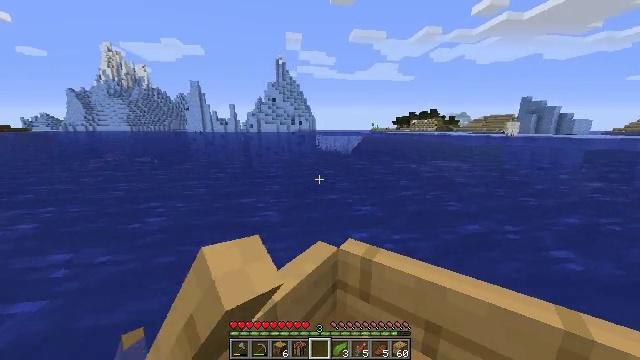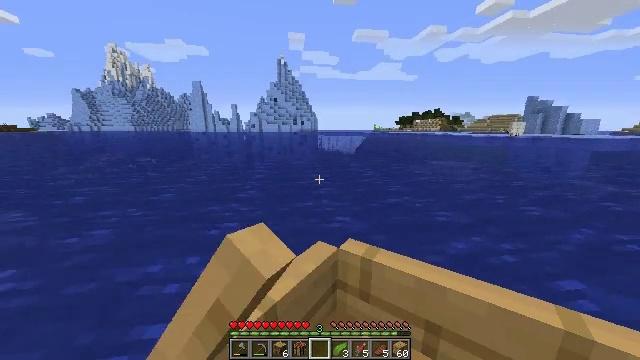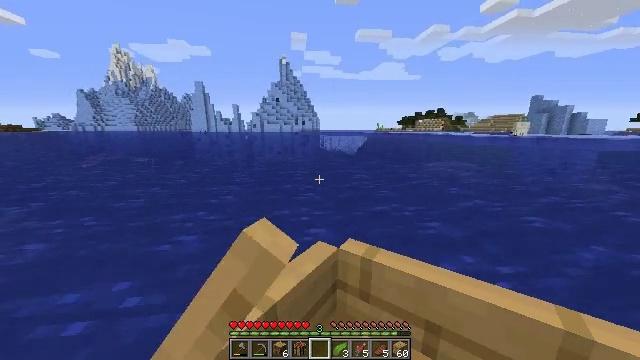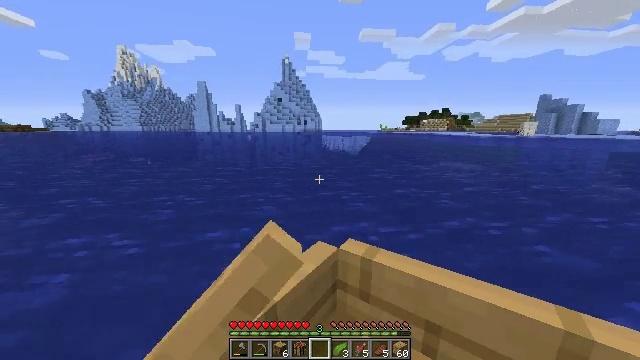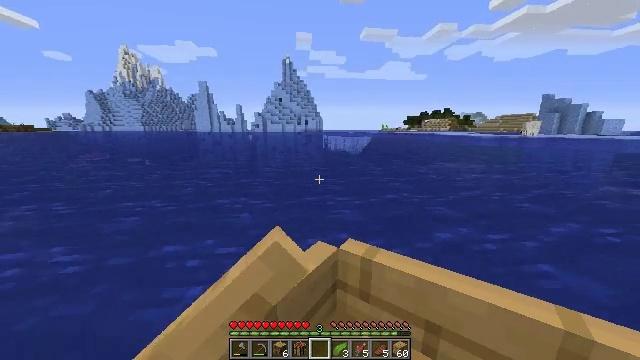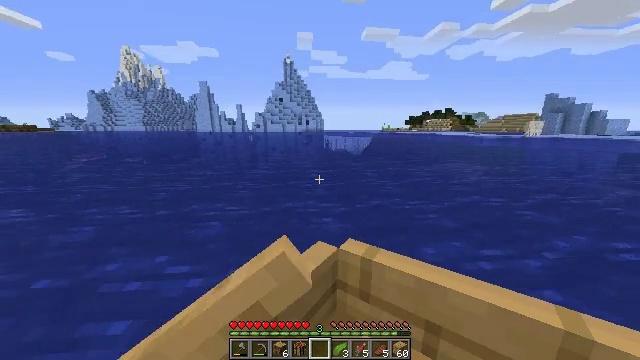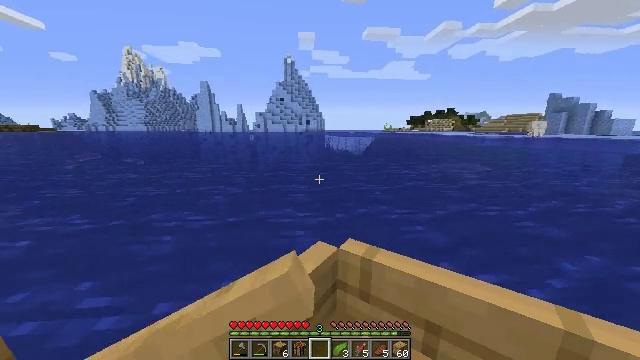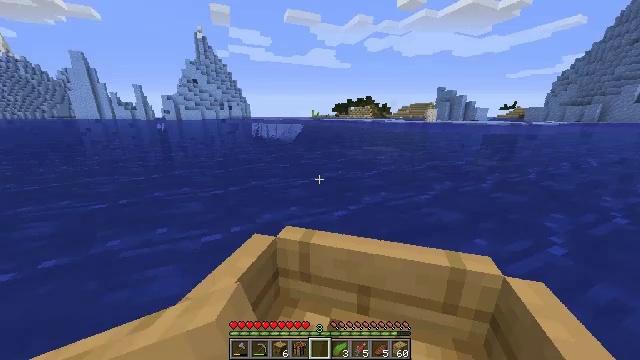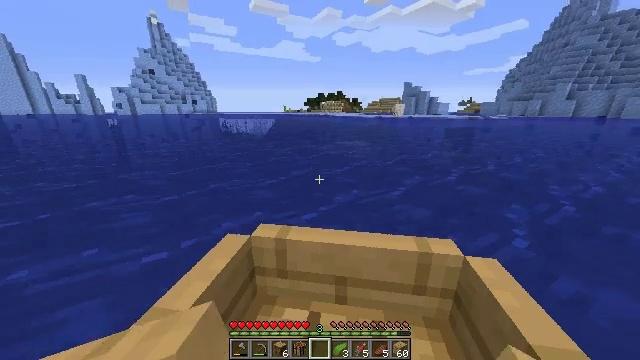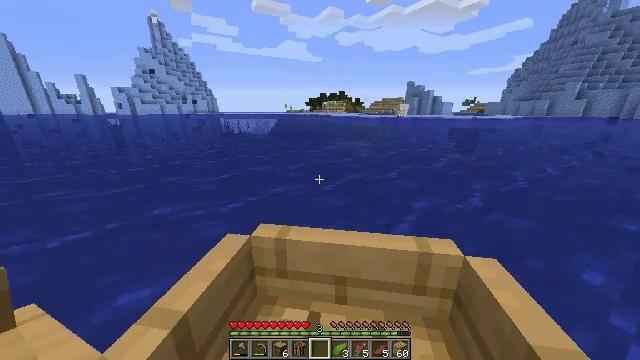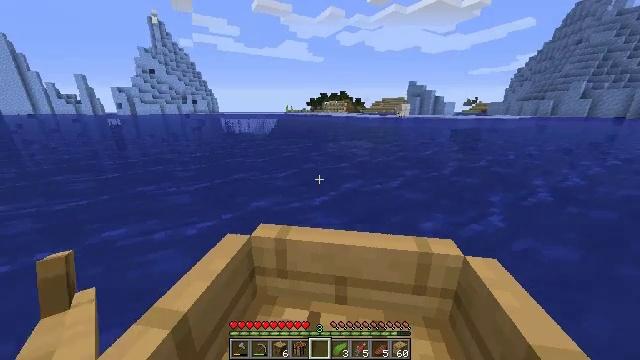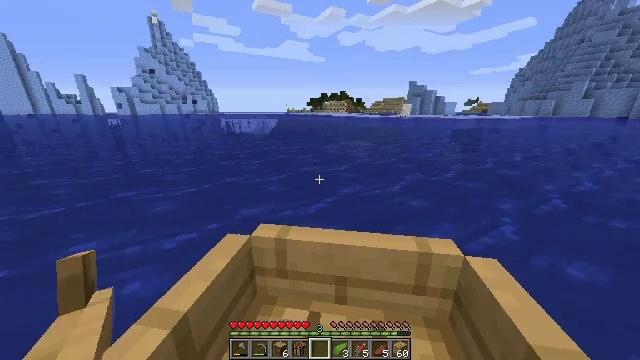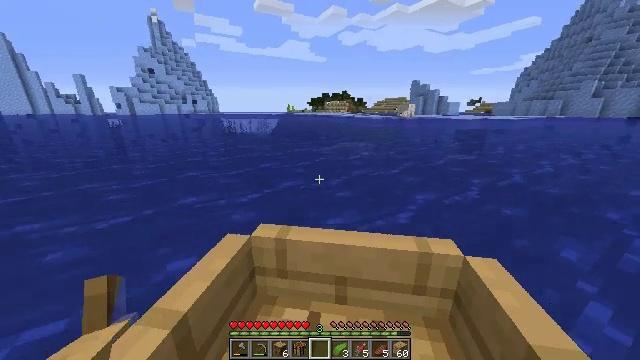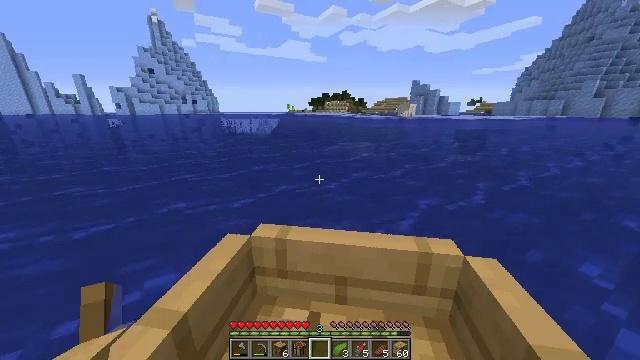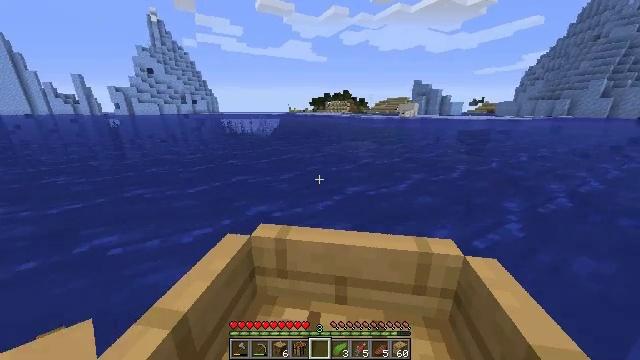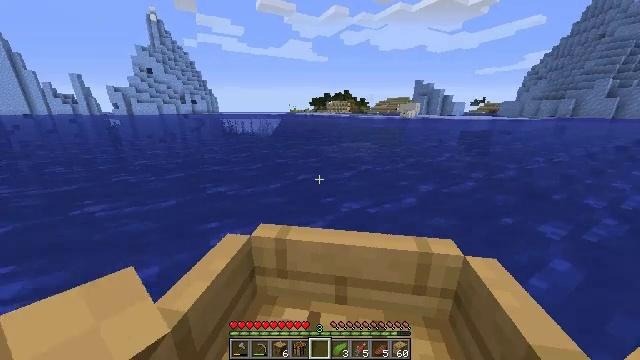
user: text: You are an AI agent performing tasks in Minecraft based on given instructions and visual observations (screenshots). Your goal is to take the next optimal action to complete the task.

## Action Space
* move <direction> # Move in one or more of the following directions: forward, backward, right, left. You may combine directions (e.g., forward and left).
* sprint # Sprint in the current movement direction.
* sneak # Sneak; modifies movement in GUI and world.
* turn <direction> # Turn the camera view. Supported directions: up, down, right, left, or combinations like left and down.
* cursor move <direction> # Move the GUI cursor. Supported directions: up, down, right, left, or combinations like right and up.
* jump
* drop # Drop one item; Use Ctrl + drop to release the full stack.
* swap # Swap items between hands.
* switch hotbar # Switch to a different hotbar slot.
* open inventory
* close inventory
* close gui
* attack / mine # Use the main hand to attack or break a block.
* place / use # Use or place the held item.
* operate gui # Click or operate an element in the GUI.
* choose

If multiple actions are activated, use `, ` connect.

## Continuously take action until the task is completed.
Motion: motion action
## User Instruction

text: Harvest the ice from frozen areas.
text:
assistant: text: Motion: move forward, sprint
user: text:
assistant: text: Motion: move forward, sprint
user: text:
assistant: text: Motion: move forward, sprint
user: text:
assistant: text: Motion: move forward, sprint
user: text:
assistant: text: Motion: move forward, sprint
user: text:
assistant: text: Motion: move forward, sprint
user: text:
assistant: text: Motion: move forward, sprint, turn right and down
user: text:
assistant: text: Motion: move forward, sprint, turn right and down
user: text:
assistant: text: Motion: move forward, sprint
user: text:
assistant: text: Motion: move forward, sprint
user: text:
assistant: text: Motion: move forward, sprint
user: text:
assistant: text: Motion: move forward, sprint
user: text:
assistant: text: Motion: move forward, sprint
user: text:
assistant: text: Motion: move forward, sprint
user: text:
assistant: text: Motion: move forward, sprint
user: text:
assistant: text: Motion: move forward, sprint
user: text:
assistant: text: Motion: move forward, sprint
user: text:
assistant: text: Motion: move forward, sprint
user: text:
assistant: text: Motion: move forward, sprint, turn up
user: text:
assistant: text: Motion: move forward, sprint, turn up
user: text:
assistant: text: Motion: move forward, sprint, turn up
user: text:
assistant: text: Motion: move forward, sprint, turn up
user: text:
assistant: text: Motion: move forward, sprint
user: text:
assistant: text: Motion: move forward, sprint
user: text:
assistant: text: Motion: move forward, sprint
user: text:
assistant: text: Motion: move forward, sprint
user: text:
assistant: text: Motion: move forward, sprint
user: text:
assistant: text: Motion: move forward, sprint
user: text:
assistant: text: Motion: move forward, sprint
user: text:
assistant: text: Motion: move forward, sprint